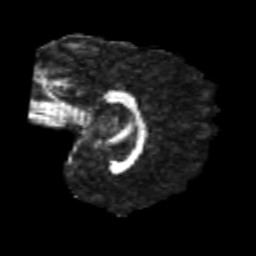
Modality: FA
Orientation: sagittal
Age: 22
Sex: male
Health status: healthy
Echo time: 0.074 s